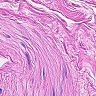
Metastatic tissue present: no